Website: apple
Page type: billing-address
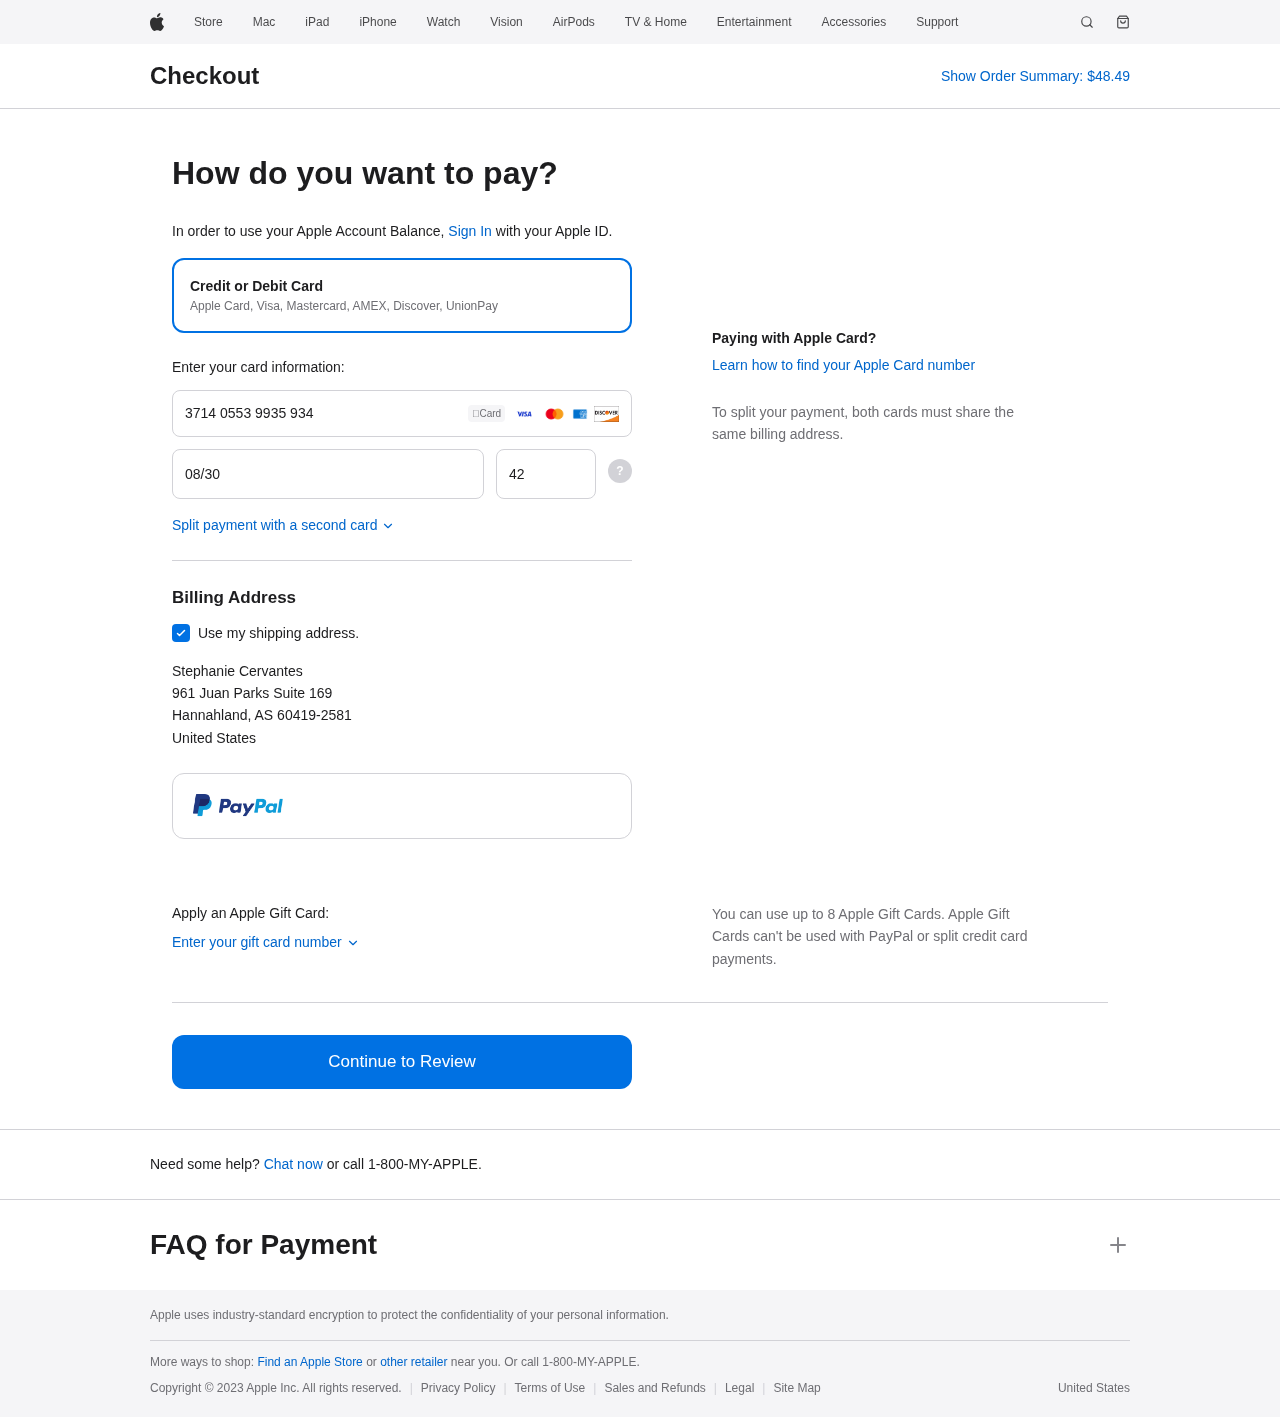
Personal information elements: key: PII_CARD_CVV
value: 4230
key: PII_CARD_EXPIRY
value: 08/30
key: PII_CARD_NUMBER
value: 3714 0553 9935 934
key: PII_CITY
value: Hannahland
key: PII_COUNTRY
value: United States
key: PII_FULLNAME
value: Stephanie Cervantes
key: PII_POSTCODE_FULL
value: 60419-2581
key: PII_STATE_ABBR
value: AS
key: PII_STREET
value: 961 Juan Parks Suite 169
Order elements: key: ORDER_TOTAL
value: $48.49